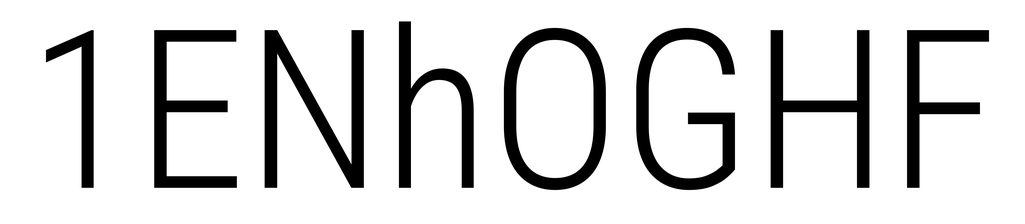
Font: Roboto_Condensed_Light